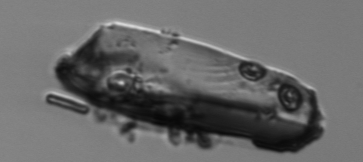
Label: Delphineis